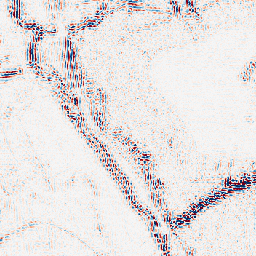
Category: wavelet
Decomposition family: wavelet_reverse_biorthogonal
Decomposition parameters: wavelet: rbio3.5
level: 2
Upsampling method: cubic_catmull_rom
Upsampling parameters: scale: 4
Upsampling scale: 4